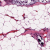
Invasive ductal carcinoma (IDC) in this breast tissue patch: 0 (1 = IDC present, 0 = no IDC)